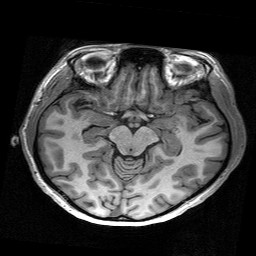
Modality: T1w
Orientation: coronal
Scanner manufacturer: siemens
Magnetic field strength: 3 T
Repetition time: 2.53 s
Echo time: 0.00267 s